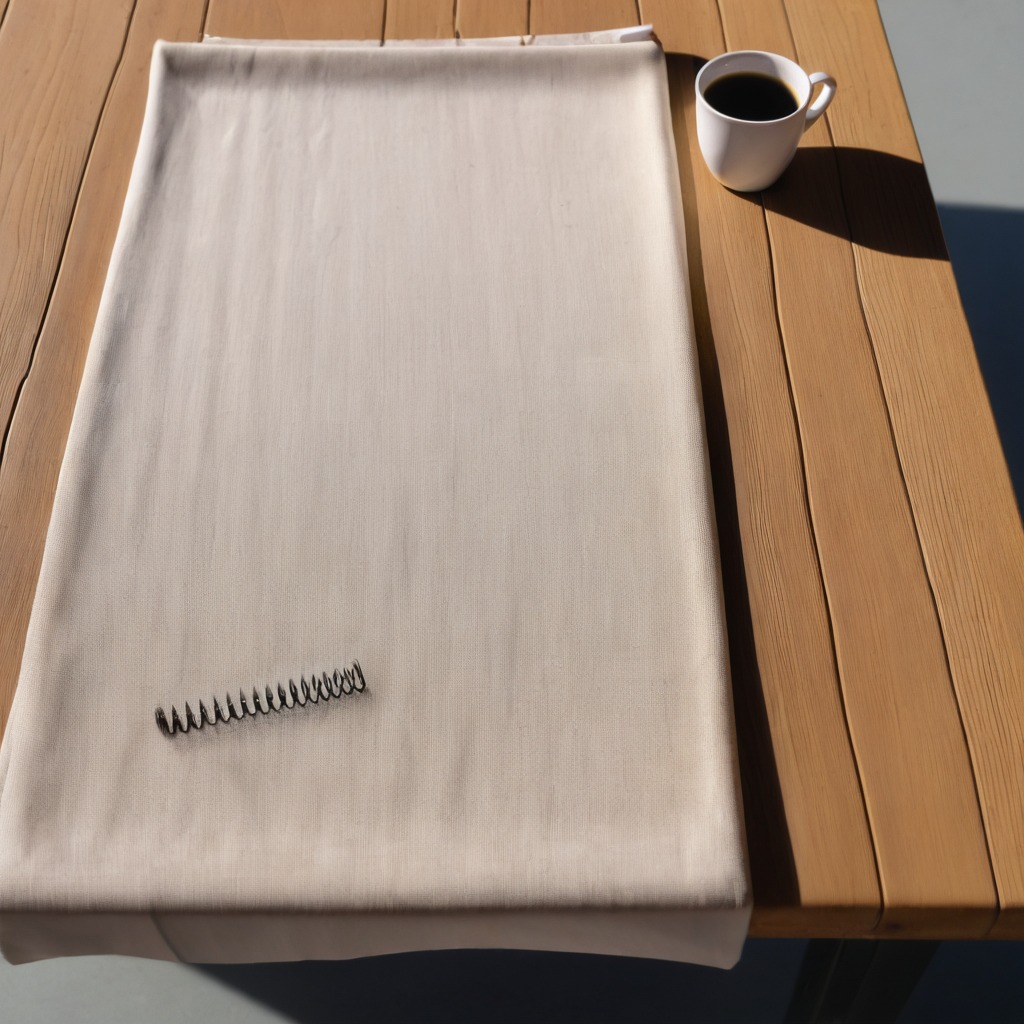
A coiled metal spring is lying on a wooden table in an outdoor workshop during daytime bright natural light soft shadows worn but beneath the cloth.